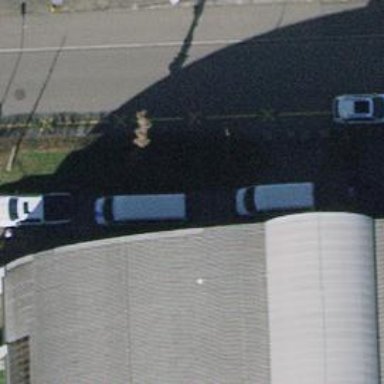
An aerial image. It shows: Assembly point designated for emergencies.